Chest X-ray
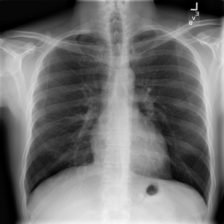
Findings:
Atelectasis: negative
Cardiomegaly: negative
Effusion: negative
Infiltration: negative
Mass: negative
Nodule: negative
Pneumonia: negative
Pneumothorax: negative
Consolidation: negative
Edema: negative
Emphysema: negative
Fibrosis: negative
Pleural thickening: negative
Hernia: negative